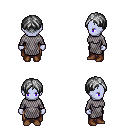
a pixel art fantasy rpg character, female body template, dark elf, purple skin, chain mail, robe skirt, gray parted hairstyle, brown shoes, four views (front, back, left, right), 2x2 character sprite sheet, small pixel art, hard edges, no anti-aliasing